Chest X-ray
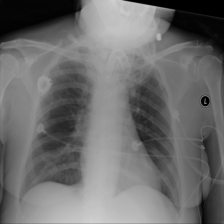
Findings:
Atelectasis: negative
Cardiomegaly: negative
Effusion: negative
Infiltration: negative
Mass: negative
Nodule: negative
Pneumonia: negative
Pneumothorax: negative
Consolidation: negative
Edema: negative
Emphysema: negative
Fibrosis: negative
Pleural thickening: negative
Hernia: negative